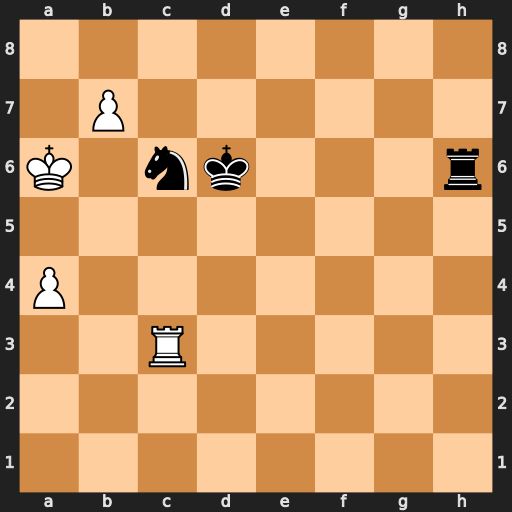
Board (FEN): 8/1P6/K1nk3r/8/P7/2R5/8/8
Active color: w
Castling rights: -
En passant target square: -
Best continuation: Rxc6+ Kxc6 b8=Q